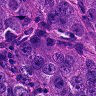
Metastatic tissue present: yes